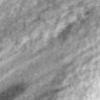
Label: change